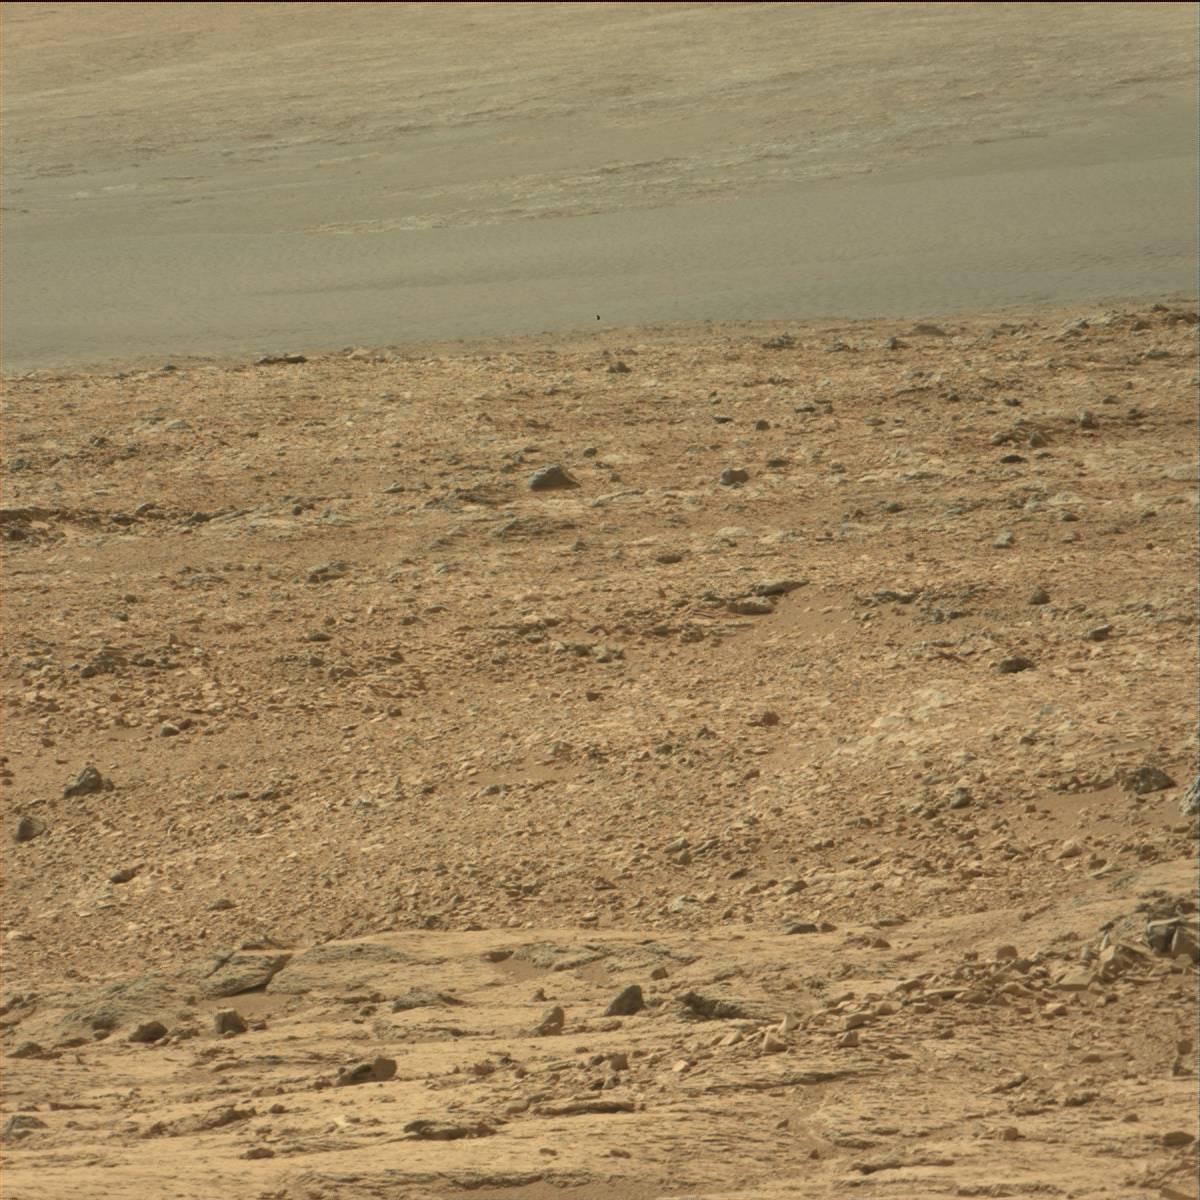
Terrain classes present: Bedrock, Ridge, Rock, Sand / Soil